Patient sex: F
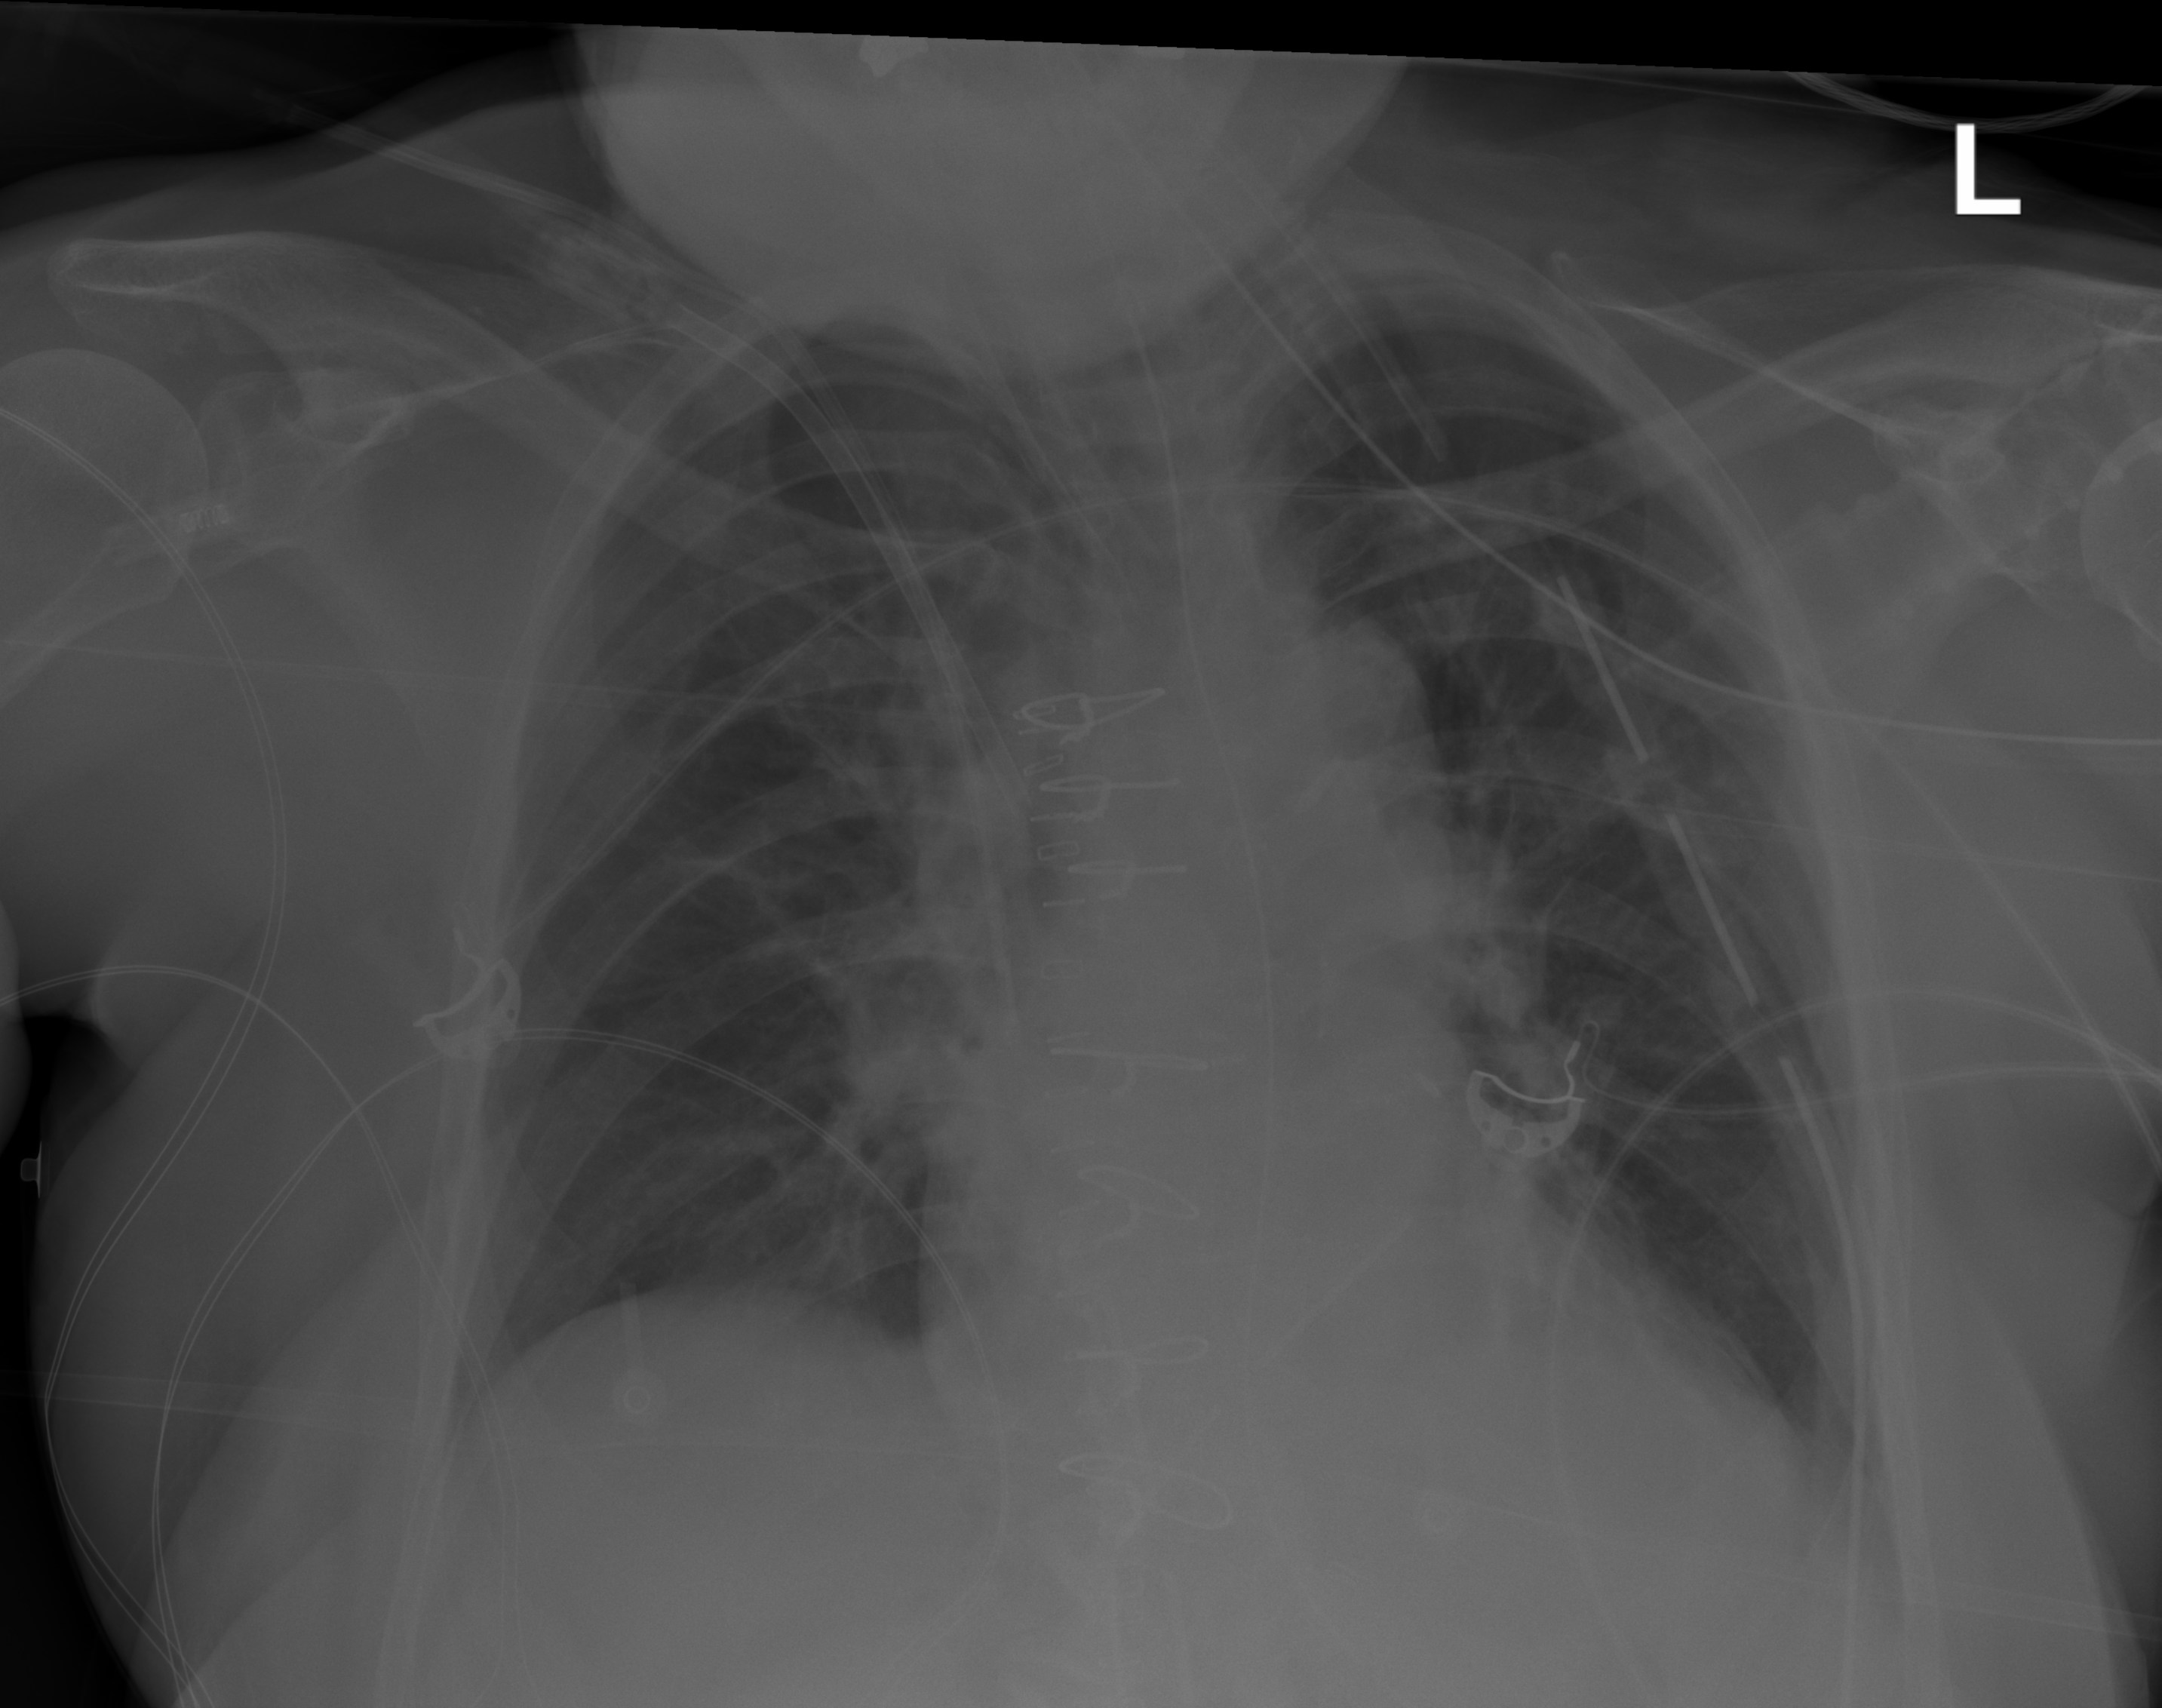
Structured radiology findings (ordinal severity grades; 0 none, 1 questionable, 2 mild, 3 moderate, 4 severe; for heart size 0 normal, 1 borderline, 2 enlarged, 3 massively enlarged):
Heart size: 0
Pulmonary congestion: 0
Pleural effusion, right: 0
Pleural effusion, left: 0
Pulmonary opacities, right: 0
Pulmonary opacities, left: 0
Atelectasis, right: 2
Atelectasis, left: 0